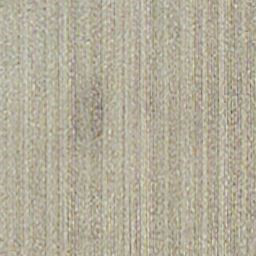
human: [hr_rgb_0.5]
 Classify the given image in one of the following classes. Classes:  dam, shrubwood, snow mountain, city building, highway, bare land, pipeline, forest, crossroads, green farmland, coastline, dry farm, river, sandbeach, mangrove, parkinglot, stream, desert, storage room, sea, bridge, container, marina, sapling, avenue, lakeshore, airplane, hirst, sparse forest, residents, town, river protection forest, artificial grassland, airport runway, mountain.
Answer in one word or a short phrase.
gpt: dry farm